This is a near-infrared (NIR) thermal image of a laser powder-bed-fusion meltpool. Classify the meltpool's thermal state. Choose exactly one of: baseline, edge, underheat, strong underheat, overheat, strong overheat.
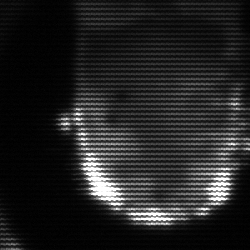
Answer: baseline